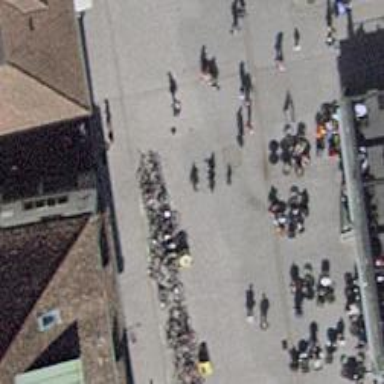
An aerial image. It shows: Bicycle parking area with floor facility.